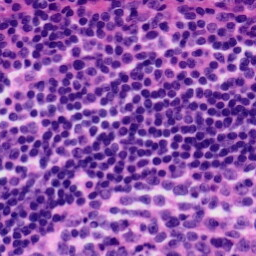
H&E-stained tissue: Tonsil